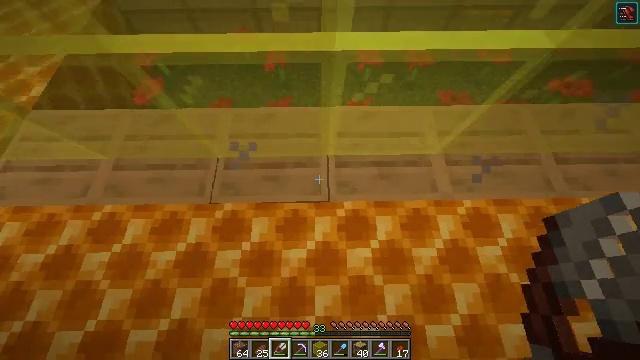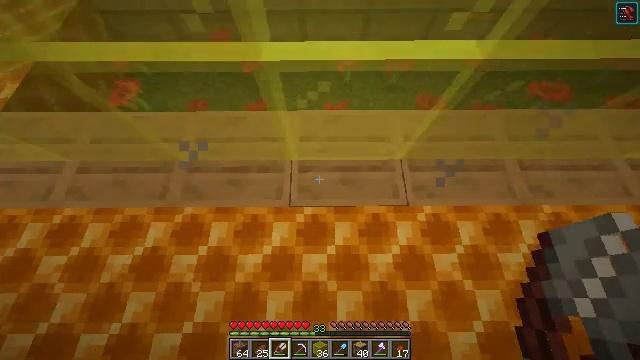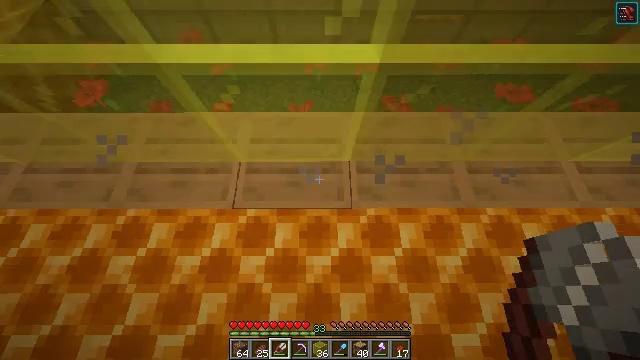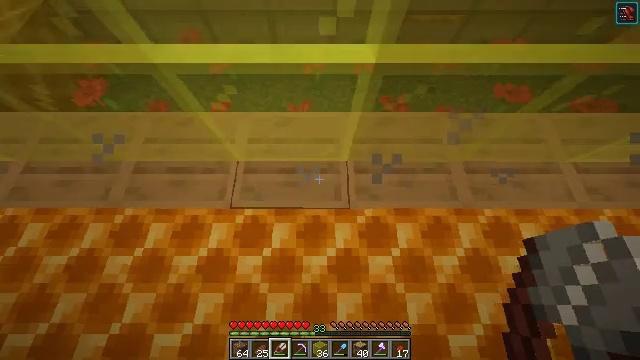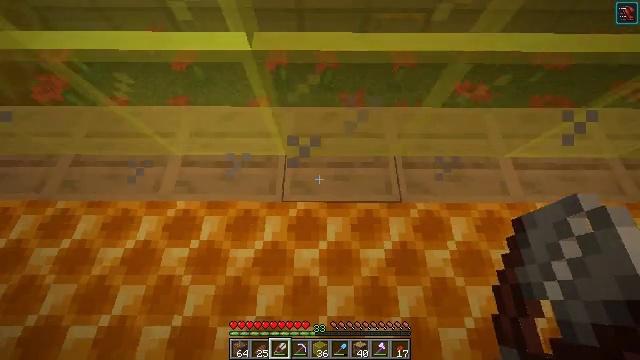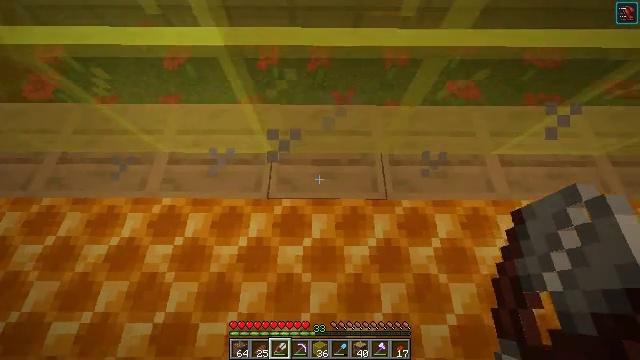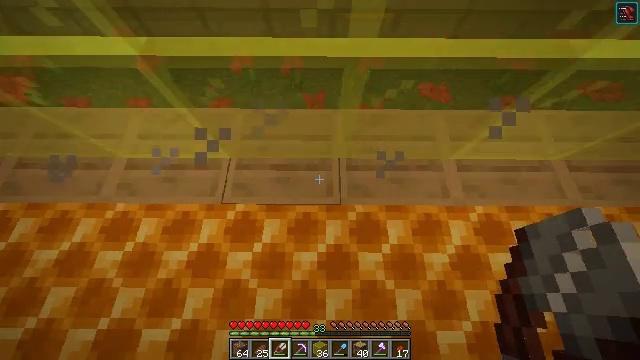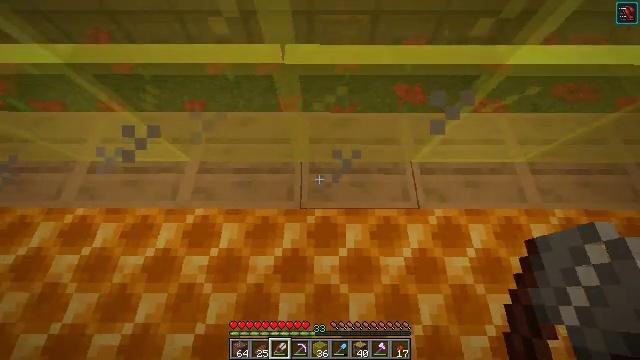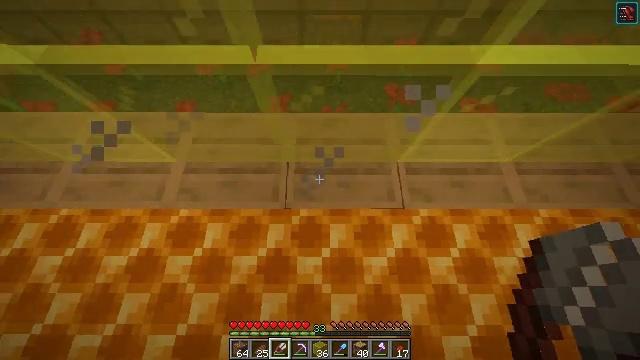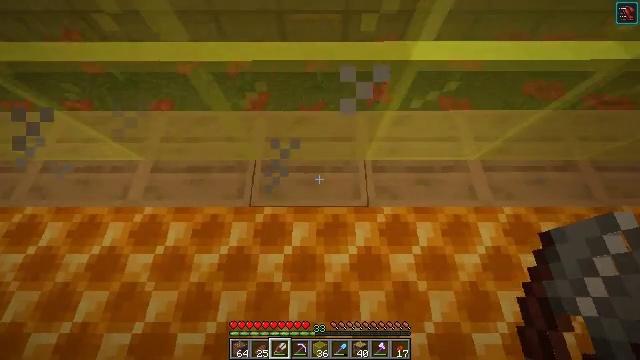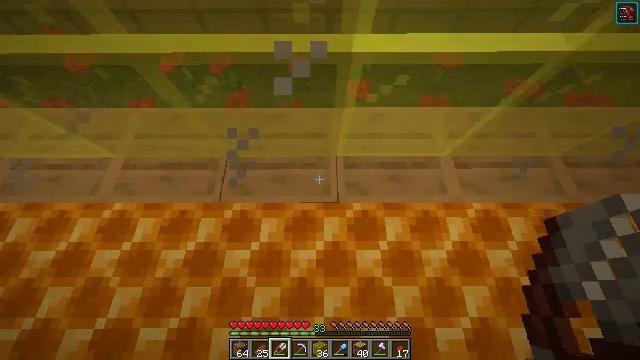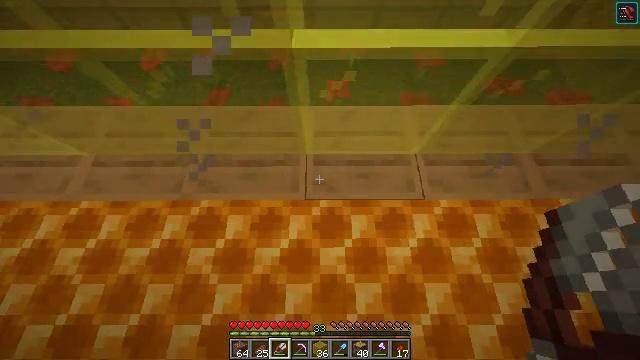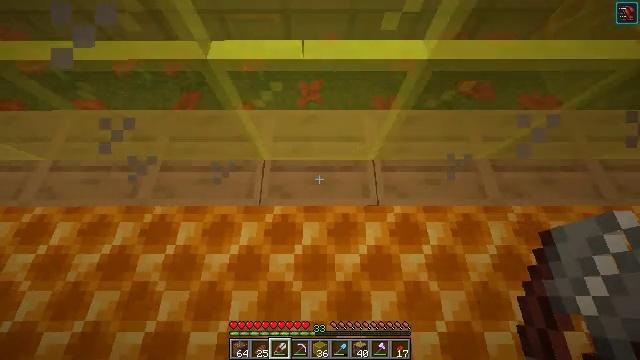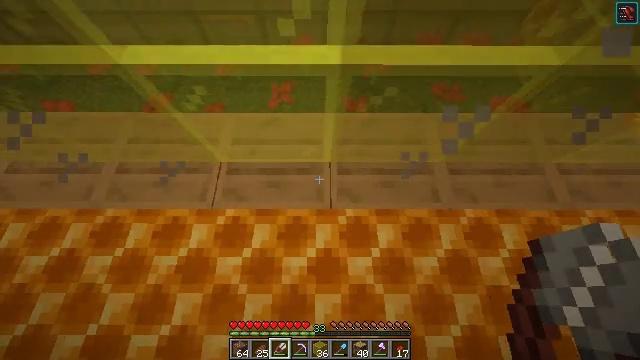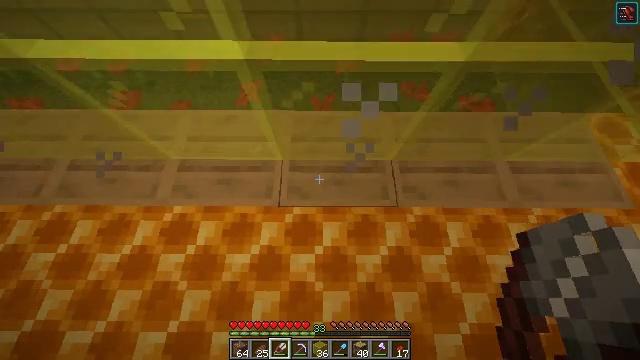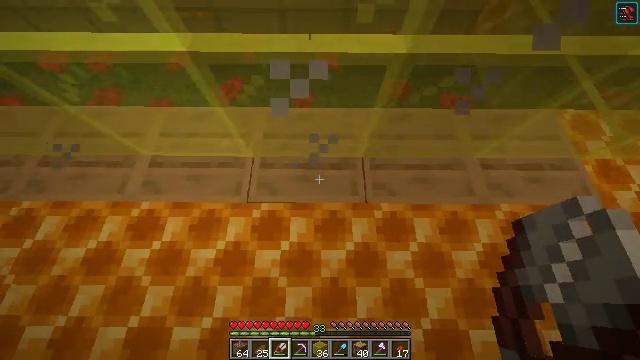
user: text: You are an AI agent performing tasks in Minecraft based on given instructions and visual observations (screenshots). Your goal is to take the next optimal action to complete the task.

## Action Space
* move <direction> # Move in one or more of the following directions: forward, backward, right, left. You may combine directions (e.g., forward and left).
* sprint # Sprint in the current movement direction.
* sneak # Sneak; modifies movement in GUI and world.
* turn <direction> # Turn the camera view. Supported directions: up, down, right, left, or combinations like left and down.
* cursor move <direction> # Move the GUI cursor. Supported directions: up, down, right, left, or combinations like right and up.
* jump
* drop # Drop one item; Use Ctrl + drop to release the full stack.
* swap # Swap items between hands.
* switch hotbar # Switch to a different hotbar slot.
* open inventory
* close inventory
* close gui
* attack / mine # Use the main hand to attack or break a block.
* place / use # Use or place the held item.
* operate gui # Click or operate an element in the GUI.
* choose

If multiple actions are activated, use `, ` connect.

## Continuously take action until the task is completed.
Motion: motion action
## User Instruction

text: Craft a honeycomb block.
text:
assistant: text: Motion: move right, attack / mine and use / place
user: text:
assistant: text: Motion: move right, attack / mine and use / place
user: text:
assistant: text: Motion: move right, attack / mine and use / place
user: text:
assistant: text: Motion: move right, attack / mine and use / place
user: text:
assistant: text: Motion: move right, attack / mine and use / place
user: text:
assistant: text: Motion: move right, attack / mine and use / place
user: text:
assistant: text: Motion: move right, attack / mine and use / place
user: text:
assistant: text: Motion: move right, attack / mine and use / place
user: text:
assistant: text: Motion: move right, attack / mine and use / place
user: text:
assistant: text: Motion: move right, attack / mine and use / place
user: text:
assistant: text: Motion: move right, attack / mine and use / place
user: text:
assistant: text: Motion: move right, attack / mine and use / place
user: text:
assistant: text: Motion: move right, attack / mine and use / place
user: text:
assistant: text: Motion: move right, attack / mine and use / place
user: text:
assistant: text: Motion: move right, attack / mine and use / place
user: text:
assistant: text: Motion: move right, attack / mine and use / place
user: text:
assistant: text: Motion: move right, attack / mine and use / place
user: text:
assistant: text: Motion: move right, attack / mine and use / place
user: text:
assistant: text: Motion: move right, attack / mine and use / place
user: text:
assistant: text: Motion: move right, attack / mine and use / place
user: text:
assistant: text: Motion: move right, attack / mine and use / place
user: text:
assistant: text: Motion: move right, attack / mine and use / place
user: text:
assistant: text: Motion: move right, attack / mine and use / place
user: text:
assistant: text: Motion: move right, attack / mine and use / place
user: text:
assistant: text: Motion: turn left, attack / mine
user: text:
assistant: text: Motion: turn left, attack / mine
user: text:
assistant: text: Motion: turn left and up, attack / mine
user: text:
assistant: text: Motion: turn left and up, attack / mine
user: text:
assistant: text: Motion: turn left and up, attack / mine
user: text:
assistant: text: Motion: turn left, attack / mine